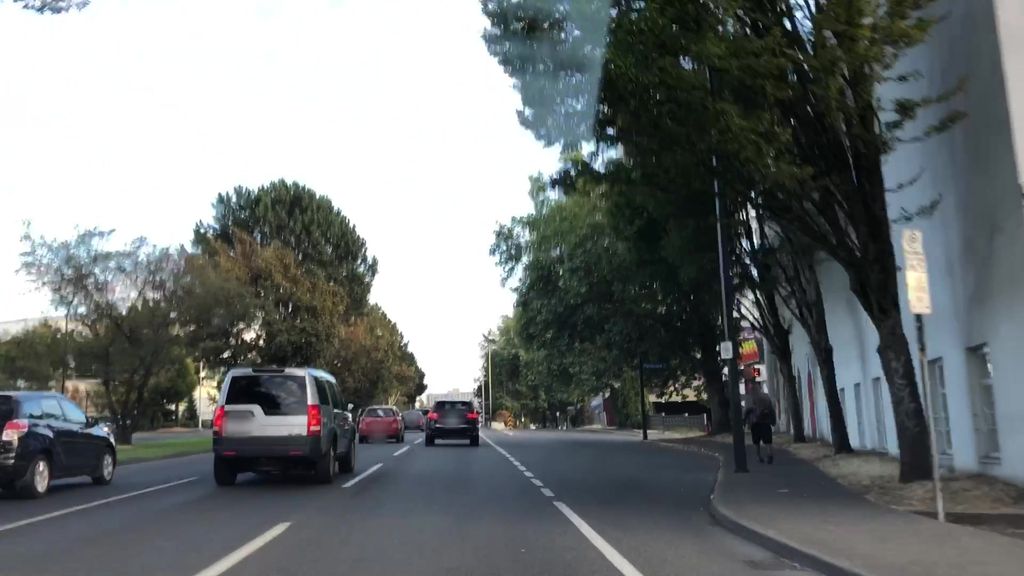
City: victoria